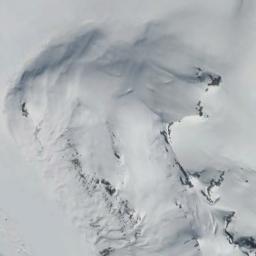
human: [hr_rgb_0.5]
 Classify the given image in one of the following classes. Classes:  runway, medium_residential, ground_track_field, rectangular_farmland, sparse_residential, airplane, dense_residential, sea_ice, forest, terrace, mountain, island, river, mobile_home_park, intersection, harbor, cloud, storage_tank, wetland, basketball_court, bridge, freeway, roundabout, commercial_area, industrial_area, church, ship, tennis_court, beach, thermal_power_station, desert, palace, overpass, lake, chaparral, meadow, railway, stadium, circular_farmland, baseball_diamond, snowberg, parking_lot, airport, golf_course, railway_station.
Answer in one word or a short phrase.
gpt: snowberg